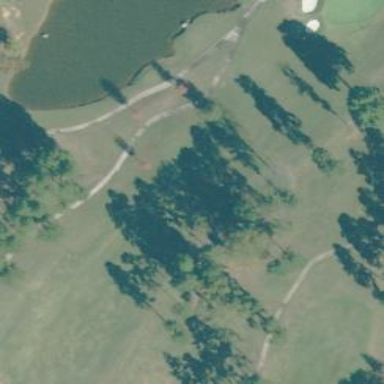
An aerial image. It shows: Golf fairway surrounded by grass.